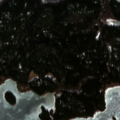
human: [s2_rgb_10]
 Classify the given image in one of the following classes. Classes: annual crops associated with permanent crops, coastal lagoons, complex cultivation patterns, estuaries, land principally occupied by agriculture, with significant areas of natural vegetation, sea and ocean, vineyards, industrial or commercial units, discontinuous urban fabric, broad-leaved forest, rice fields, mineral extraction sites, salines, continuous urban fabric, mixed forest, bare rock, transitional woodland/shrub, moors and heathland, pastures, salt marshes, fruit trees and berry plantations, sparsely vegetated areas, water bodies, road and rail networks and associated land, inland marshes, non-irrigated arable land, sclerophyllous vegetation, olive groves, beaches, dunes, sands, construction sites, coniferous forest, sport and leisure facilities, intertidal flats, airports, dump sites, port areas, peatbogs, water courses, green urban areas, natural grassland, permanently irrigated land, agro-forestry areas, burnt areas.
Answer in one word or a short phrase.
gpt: coniferous forest, mixed forest, sea and ocean